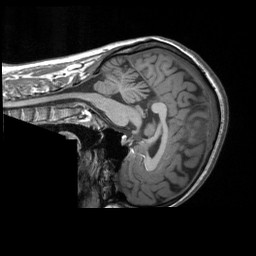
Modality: T1w
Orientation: sagittal
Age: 26
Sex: female